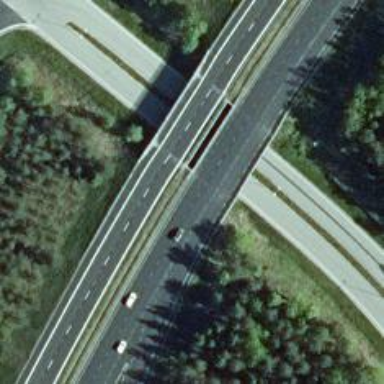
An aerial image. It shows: Asphalt bridge on motorway.